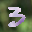
Label: 3